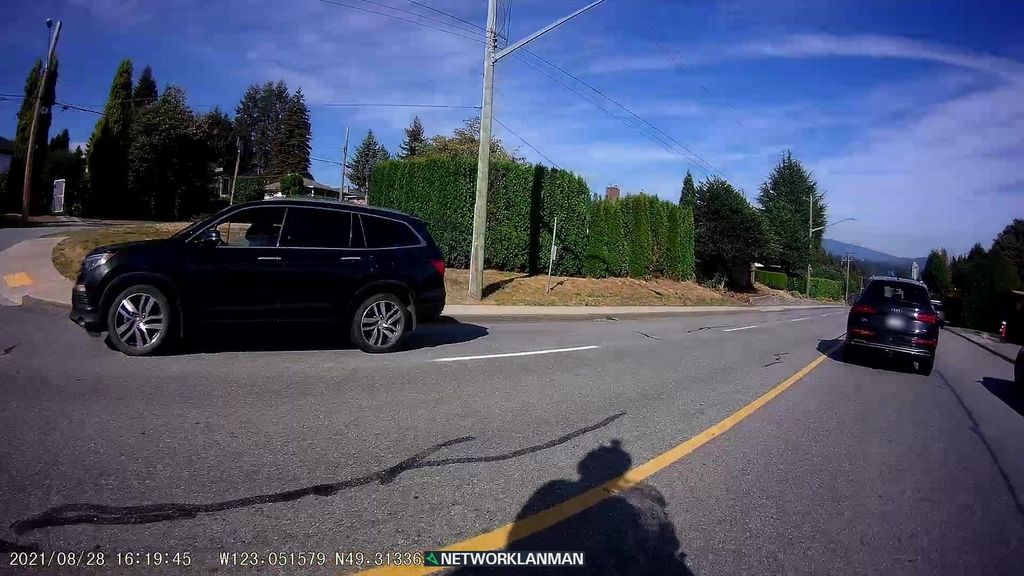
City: vancouver